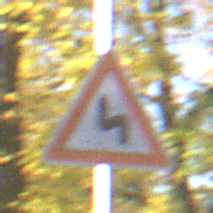
Verkehrszeichen: DoppelkurveZunaechstLinks
Umgebung: Outdoor, Urban
Tageszeit: SunriseSunset
Wetter: PartlyCloudy
Licht: Natural
Jahreszeit: Autumn
Kontrast: HighContrast